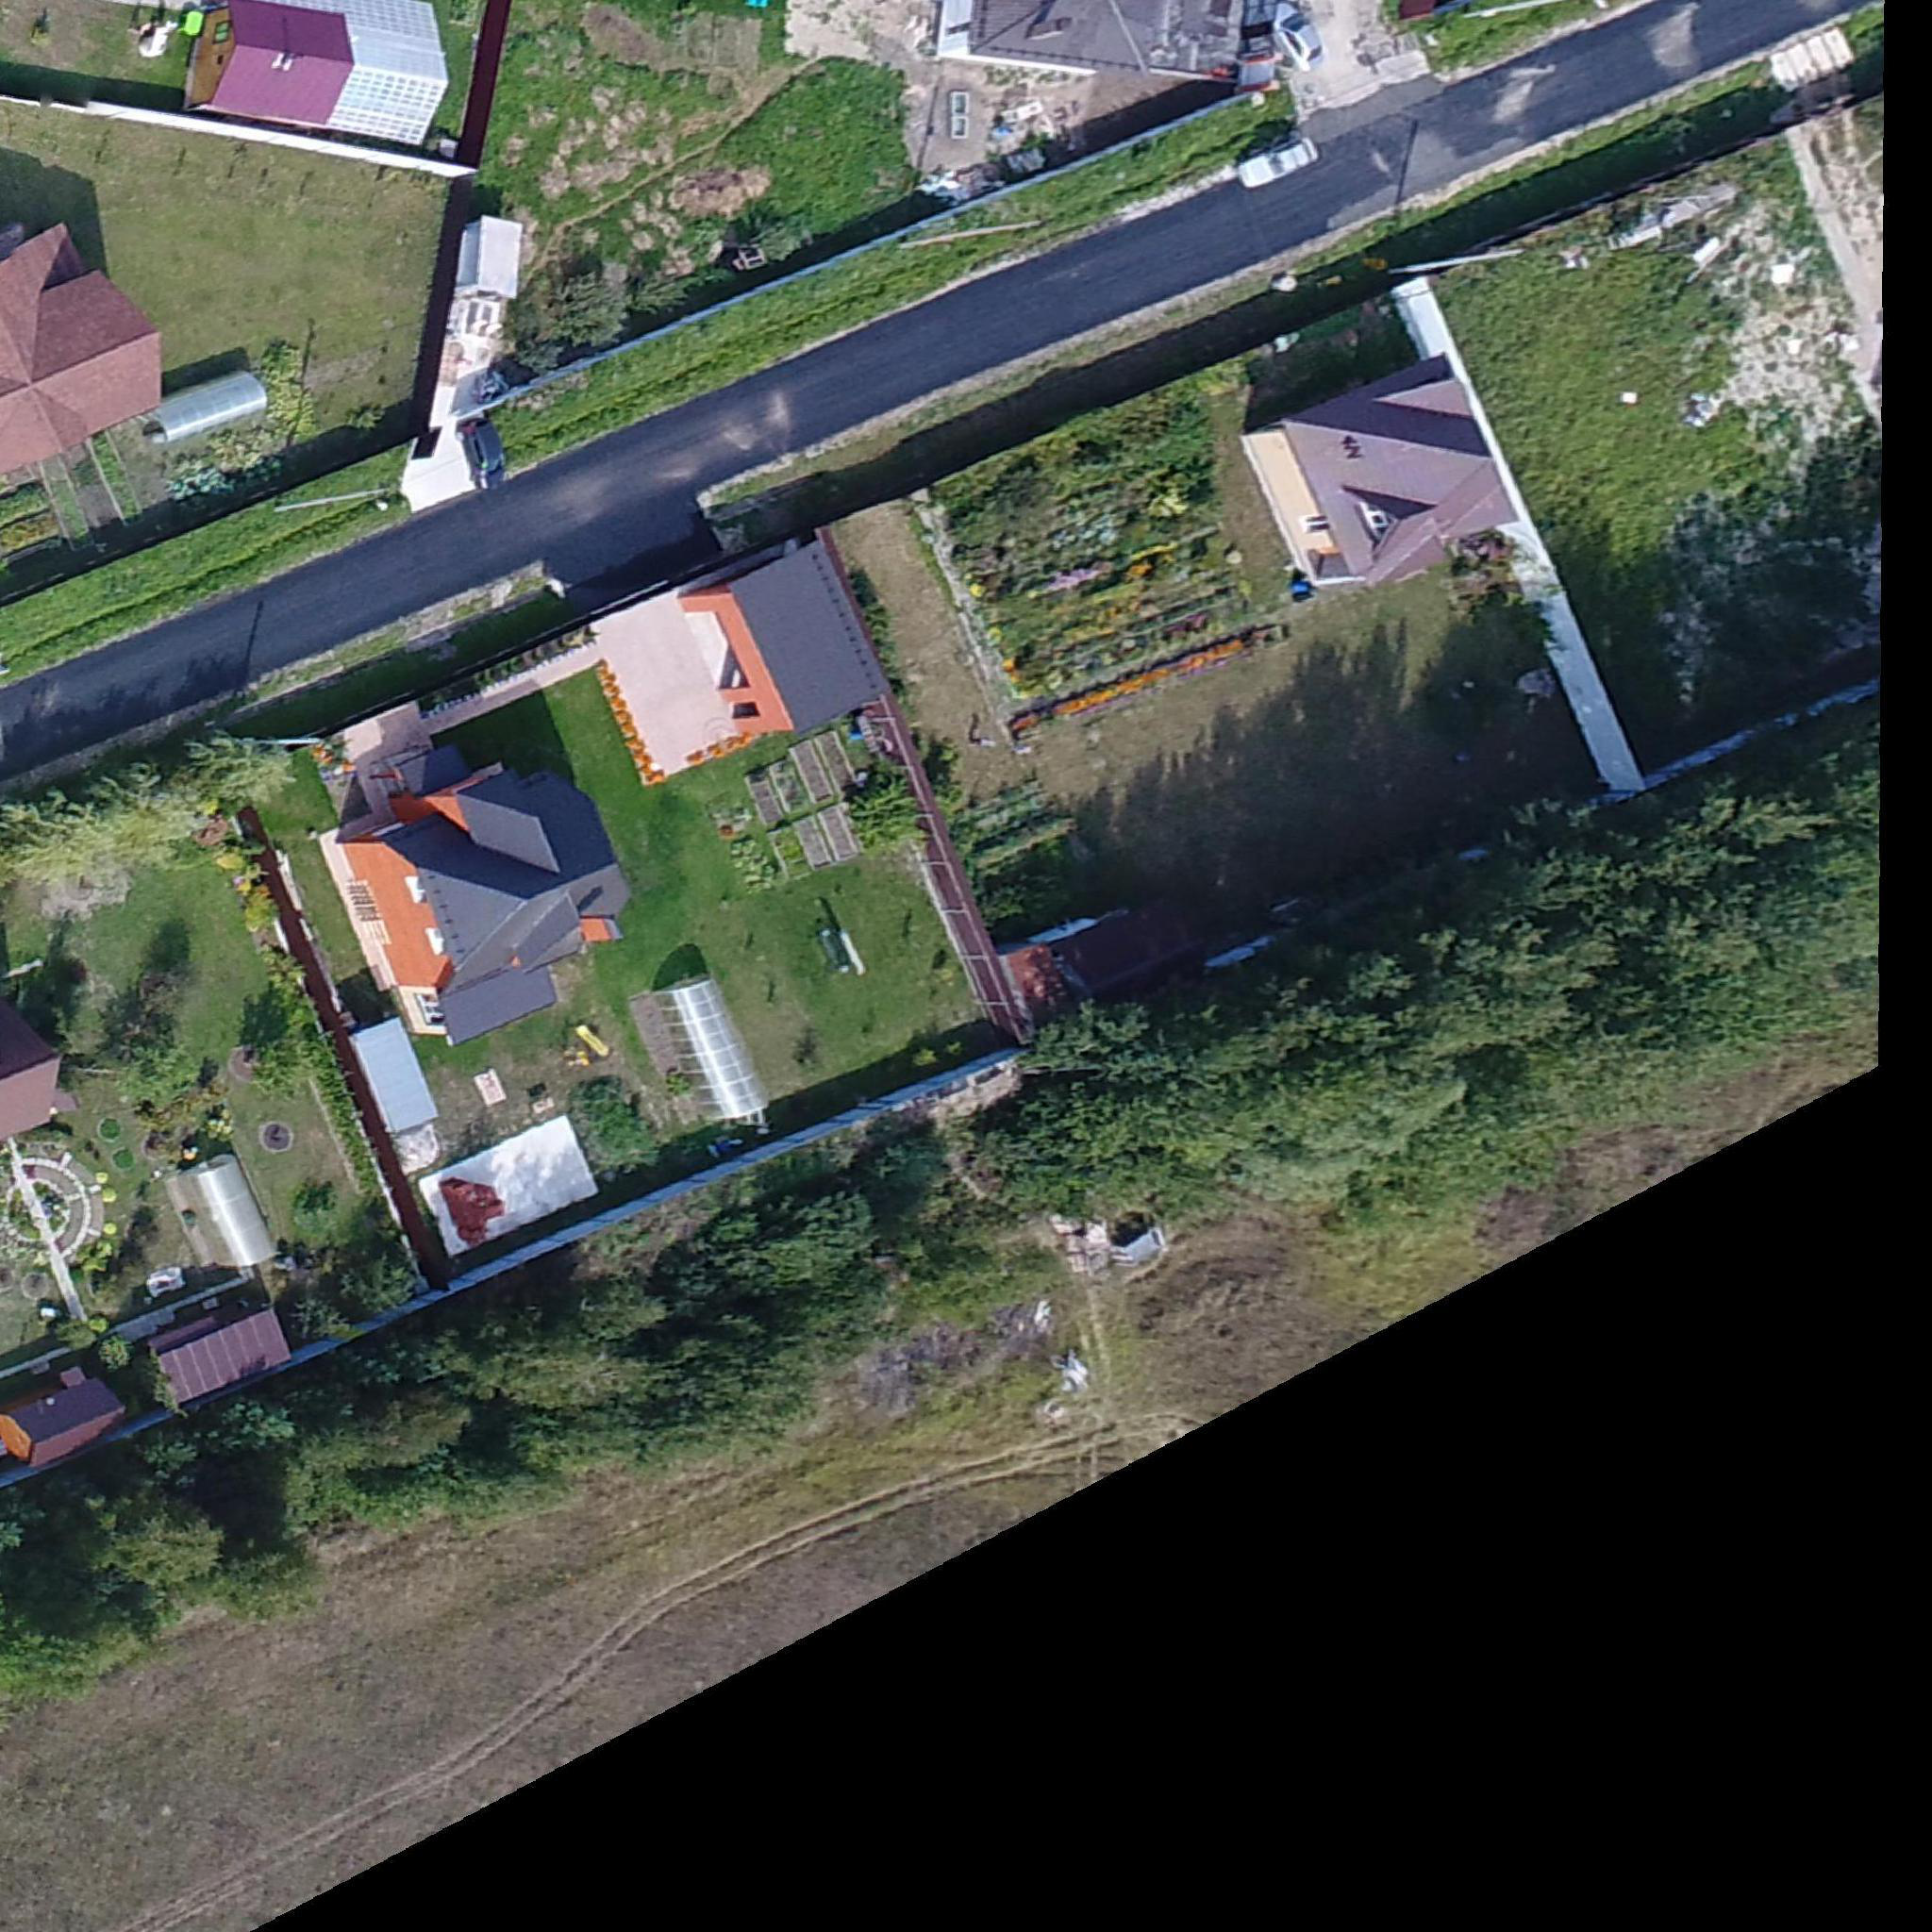
Biome: Sarmatic mixed forests